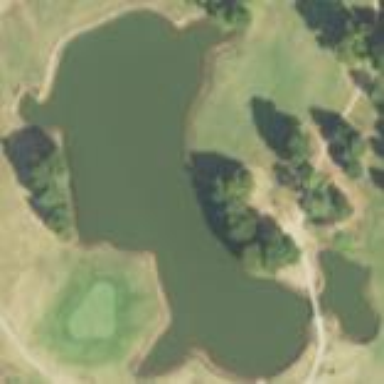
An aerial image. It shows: Water hazard on golf course. The hazard is natural water feature.